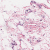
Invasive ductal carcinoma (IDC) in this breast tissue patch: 0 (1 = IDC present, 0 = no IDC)